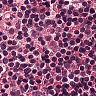
Metastatic tissue present: no